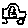
Label: car